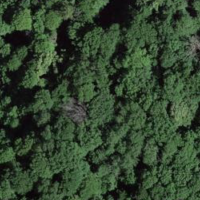
EUNIS habitat code: 44
Species observed at this site:
Limax cinereoniger
Lamium galeobdolon